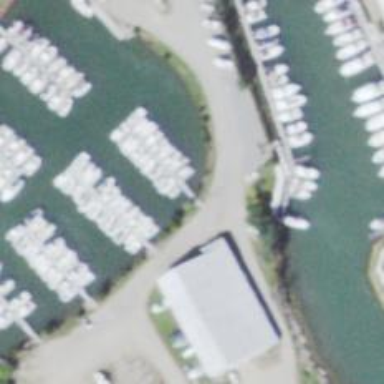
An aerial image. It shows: Pier with mooring facilities.